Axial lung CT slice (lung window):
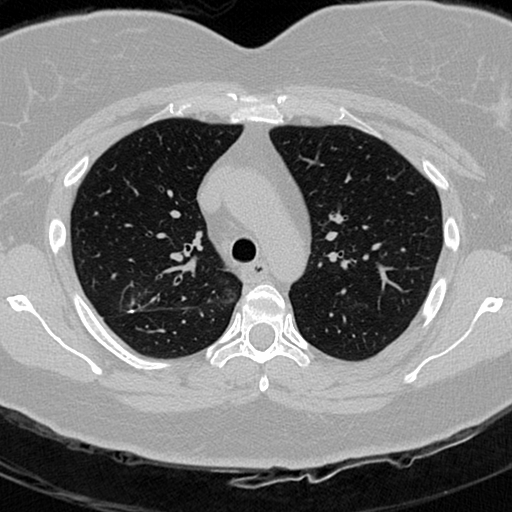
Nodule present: no